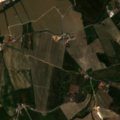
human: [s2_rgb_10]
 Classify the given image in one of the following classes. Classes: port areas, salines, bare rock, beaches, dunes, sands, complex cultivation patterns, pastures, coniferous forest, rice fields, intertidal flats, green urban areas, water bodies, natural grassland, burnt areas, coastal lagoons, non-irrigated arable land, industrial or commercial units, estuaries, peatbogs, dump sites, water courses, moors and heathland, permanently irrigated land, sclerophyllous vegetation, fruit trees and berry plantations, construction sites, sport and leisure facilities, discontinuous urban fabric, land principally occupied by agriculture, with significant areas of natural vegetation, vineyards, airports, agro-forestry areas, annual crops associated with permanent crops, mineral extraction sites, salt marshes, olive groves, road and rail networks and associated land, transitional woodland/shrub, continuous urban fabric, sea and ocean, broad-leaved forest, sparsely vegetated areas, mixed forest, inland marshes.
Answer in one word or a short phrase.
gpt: vineyards, land principally occupied by agriculture, with significant areas of natural vegetation